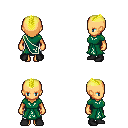
a pixel art fantasy rpg character, female body template, human, tanned skin, sash dress, white pants, gold short mohawk hairstyle, black shoes, four views (front, back, left, right), 2x2 character sprite sheet, small pixel art, hard edges, no anti-aliasing